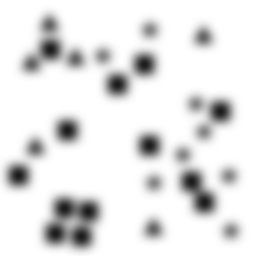
Squares: 13
Triangles: 6
Stars: 8
Total shapes: 27